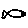
Label: fish